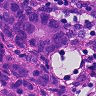
Metastatic tissue present: yes